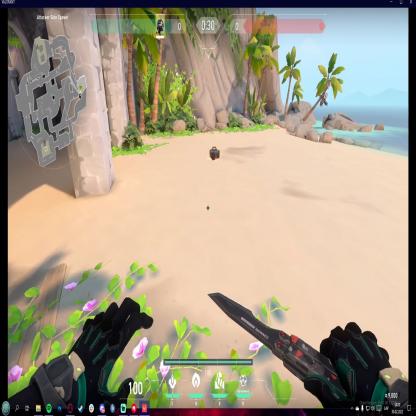
Label: dropped spike